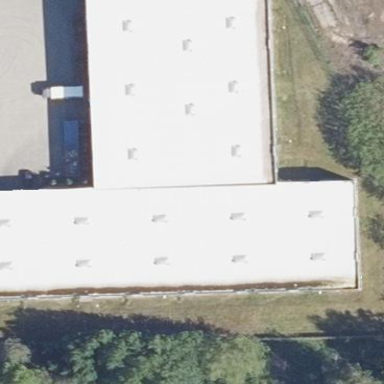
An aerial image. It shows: Industrial building.